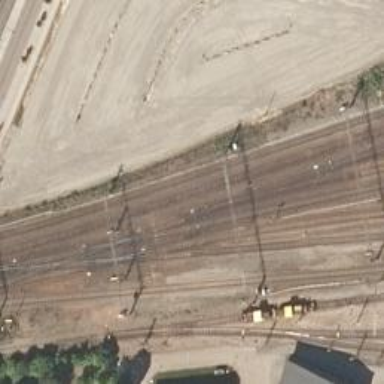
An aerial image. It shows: Continuous rail railway with electrified contact line.